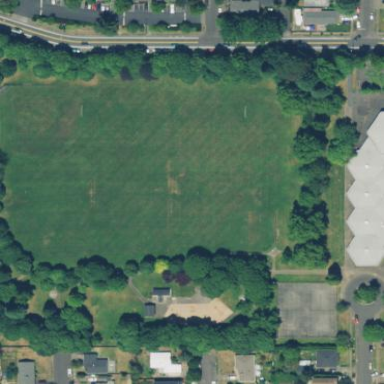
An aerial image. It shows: Soccer pitch with grass surface for leisure land.